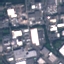
Label: Industrial